Contrast-enhanced CT slice 40 of 79
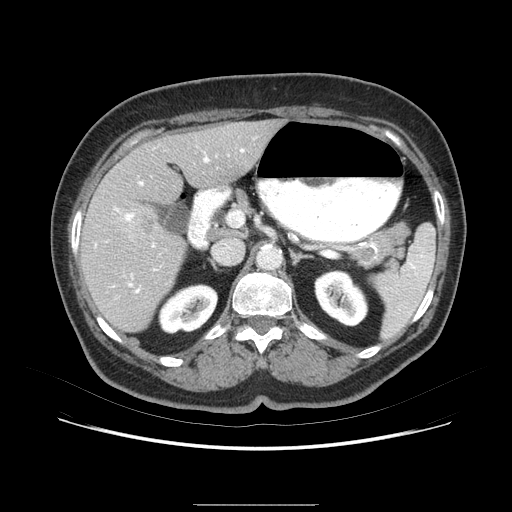
Segmented voxel counts for this case:
Liver: 952196 voxels
Tumor mass: 19260 voxels
Portal vein: 11705 voxels
Abdominal aorta: 3779 voxels